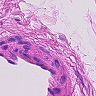
Metastatic tissue present: no